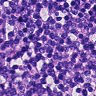
Metastatic tissue present: no